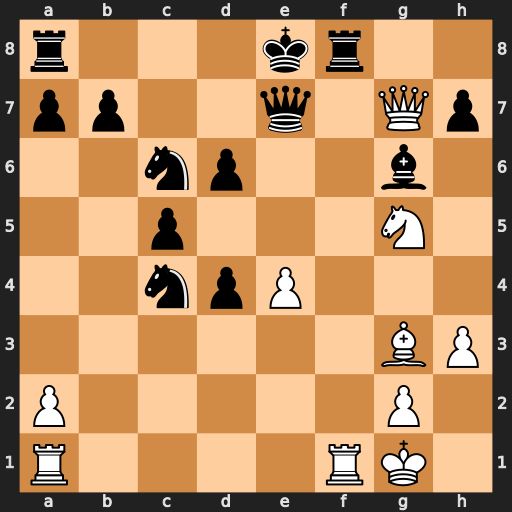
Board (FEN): r3kr2/pp2q1Qp/2np2b1/2p3N1/2npP3/6BP/P5P1/R4RK1
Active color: w
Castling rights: q
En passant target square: -
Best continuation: Rxf8+ Qxf8 Qxb7